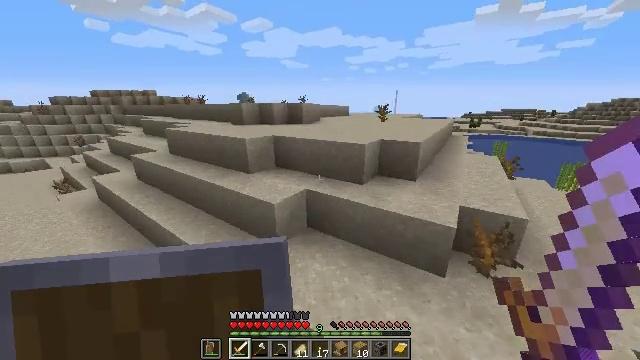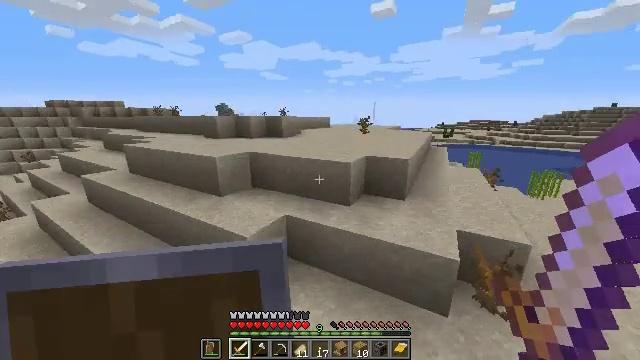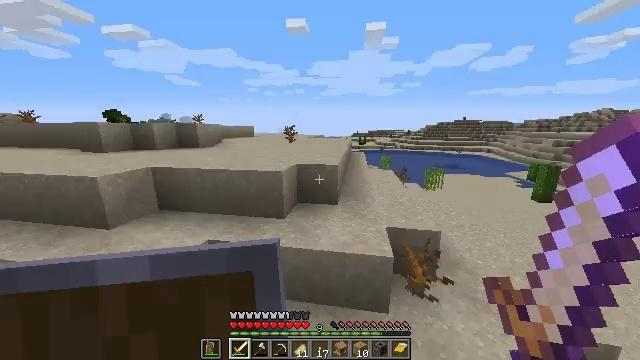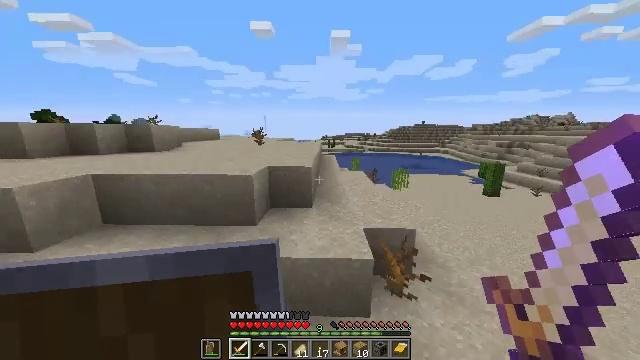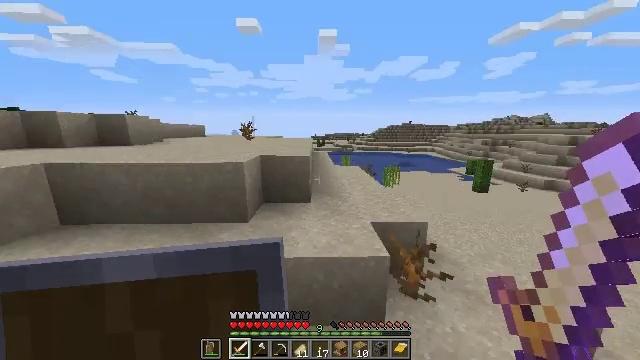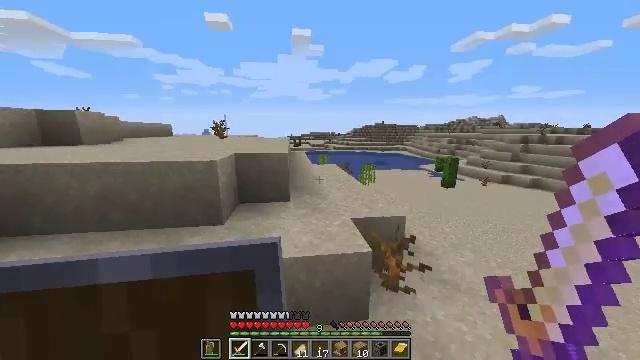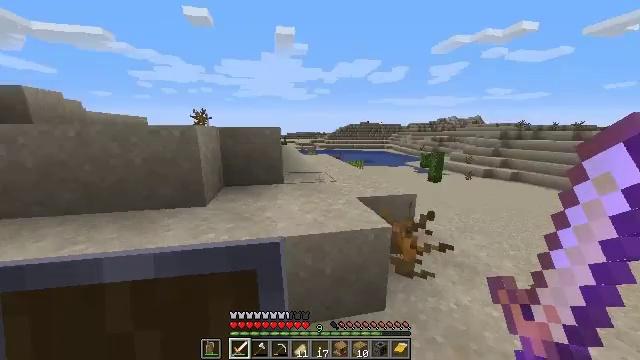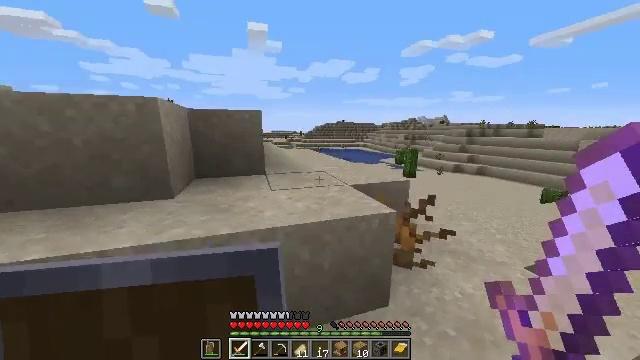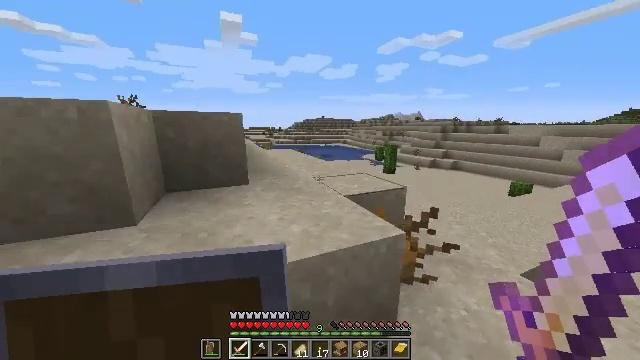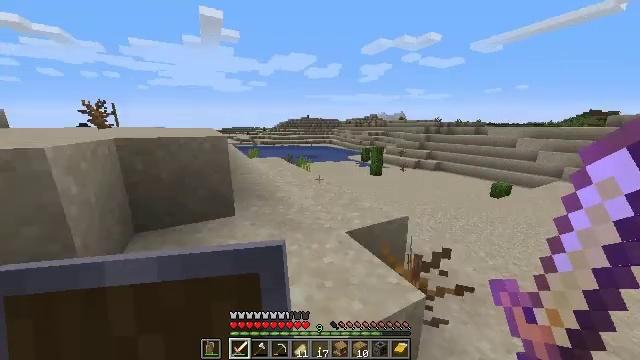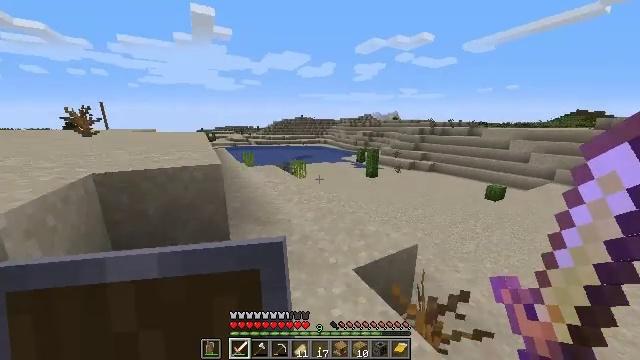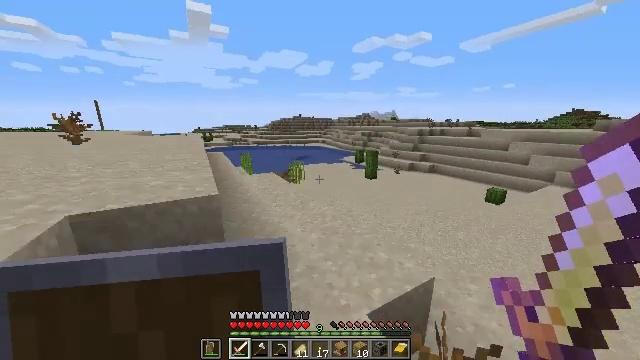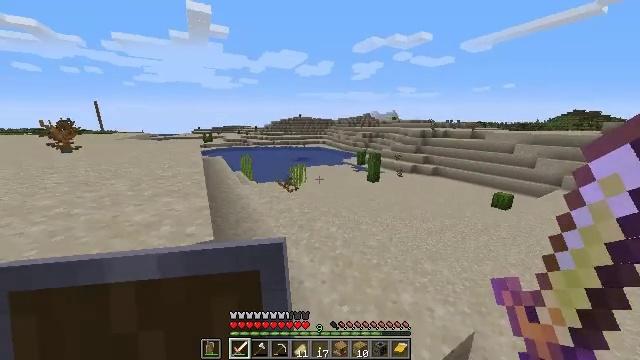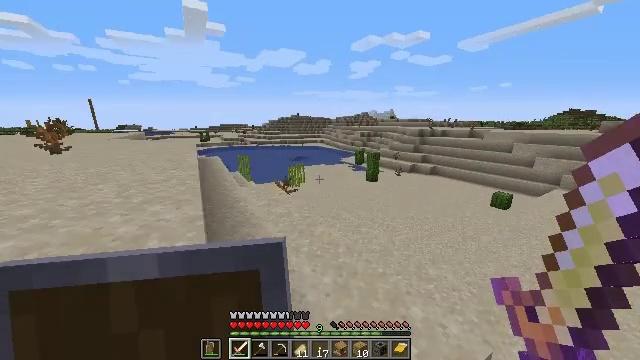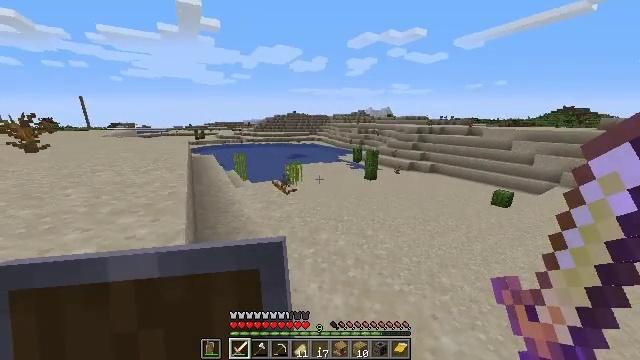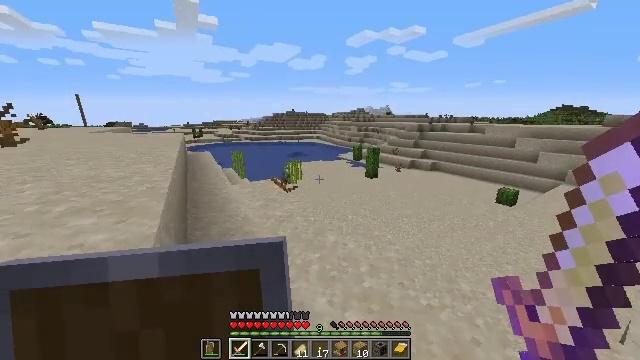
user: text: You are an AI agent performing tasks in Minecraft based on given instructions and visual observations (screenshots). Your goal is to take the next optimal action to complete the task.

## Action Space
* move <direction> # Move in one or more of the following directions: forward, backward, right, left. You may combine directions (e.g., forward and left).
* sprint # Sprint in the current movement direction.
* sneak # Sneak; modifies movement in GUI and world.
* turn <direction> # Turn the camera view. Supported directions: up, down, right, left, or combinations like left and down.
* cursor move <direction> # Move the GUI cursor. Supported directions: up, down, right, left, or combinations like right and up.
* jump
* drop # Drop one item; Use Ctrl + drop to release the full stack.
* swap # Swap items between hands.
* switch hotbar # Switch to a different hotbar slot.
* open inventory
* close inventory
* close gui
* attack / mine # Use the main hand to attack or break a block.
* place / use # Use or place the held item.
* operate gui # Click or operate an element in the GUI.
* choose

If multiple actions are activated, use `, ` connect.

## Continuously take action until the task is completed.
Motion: motion action
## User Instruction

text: Break the sugar cane.
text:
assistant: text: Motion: move forward, turn right and up, jump
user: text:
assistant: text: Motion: move forward, turn right and up
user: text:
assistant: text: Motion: move forward, turn right, jump
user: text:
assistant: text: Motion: move forward, turn right, jump
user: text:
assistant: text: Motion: move forward, turn right, jump
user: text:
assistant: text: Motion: move forward, turn right, jump
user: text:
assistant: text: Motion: move forward, turn right, jump
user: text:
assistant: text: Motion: move forward, turn right and down, jump
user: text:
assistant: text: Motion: move forward, turn right, jump
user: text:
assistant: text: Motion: move forward, turn right, jump
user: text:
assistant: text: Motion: move forward, jump
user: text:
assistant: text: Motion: move forward, jump
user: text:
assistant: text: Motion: move forward, jump
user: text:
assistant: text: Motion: move forward, jump
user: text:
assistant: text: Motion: move forward
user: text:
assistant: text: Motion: move forward
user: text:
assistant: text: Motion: move forward, sprint
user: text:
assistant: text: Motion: move forward, sprint
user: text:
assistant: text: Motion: move forward, sprint
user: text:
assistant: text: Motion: move forward, sprint
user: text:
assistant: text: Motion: move forward
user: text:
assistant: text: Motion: move forward, jump
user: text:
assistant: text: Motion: move forward, jump
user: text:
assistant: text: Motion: move forward, jump
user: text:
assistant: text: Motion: move forward, turn right and down, jump
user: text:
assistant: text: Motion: move forward and move left, turn right and down, jump
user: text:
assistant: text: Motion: move forward and move left, turn right and down, jump
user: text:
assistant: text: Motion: move forward and move left, jump
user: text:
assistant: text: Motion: move forward and move left, jump
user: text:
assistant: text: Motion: move forward and move left, jump